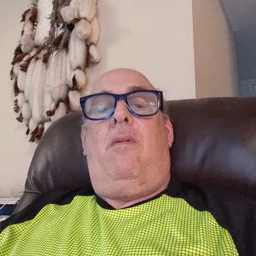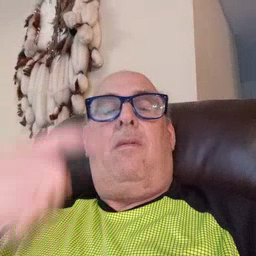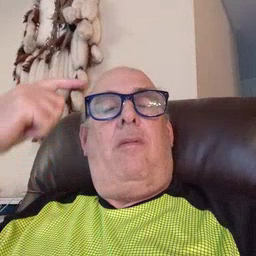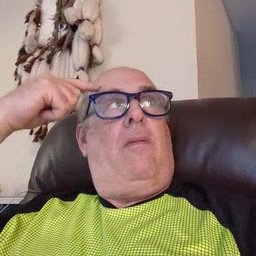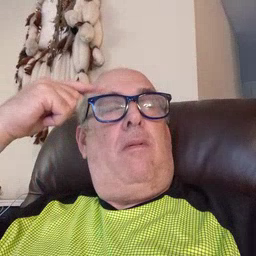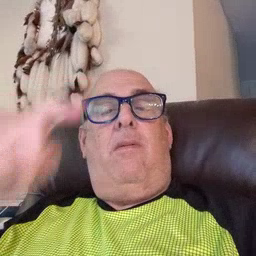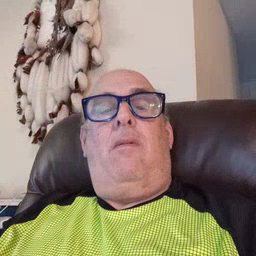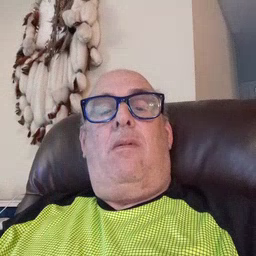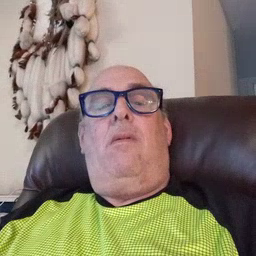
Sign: penny